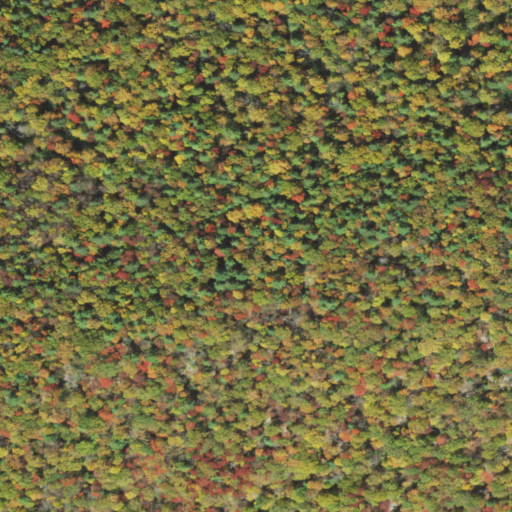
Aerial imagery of mountain in Pennsylvania named Shriner Mountain containing deciduous forest, evergreen forest, open development, pasture, and mixed forest